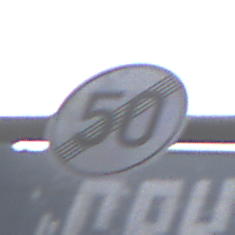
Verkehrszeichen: EndeGeschwindigkeit50
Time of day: MorningAfternoon
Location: Outdoor (Urban)
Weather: PartlyCloudy
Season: NotSpecified
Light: Natural